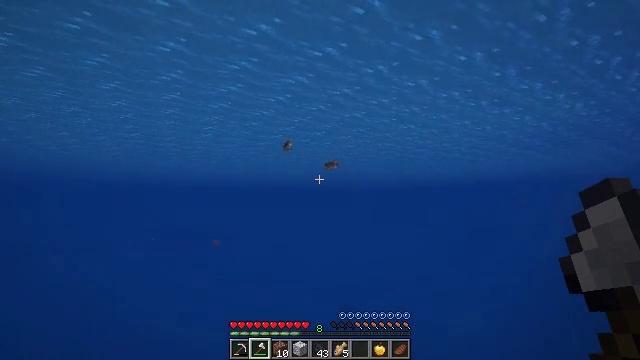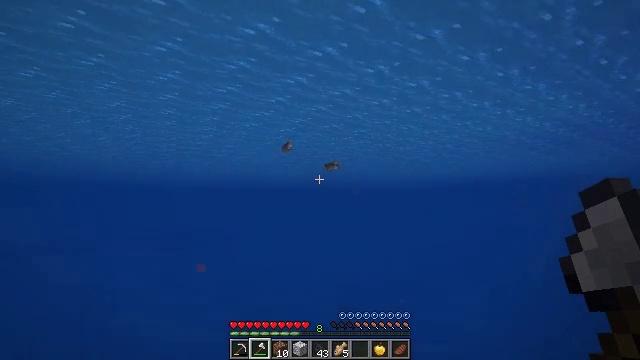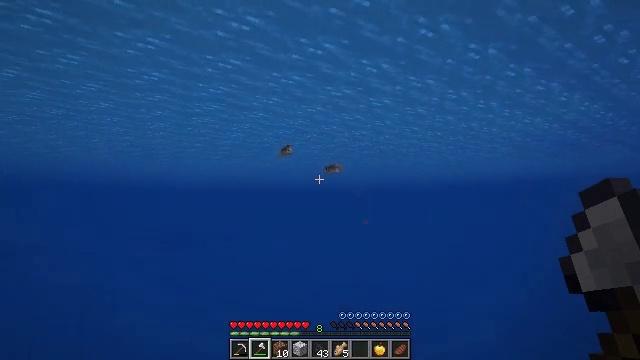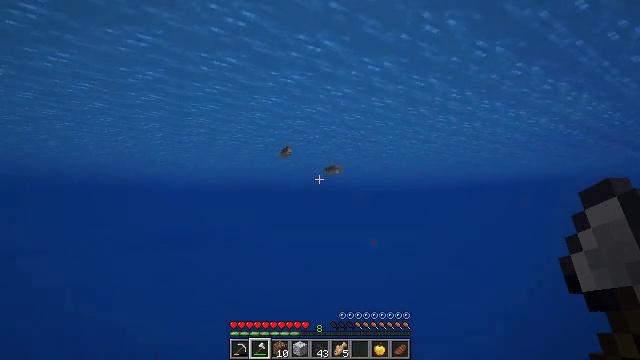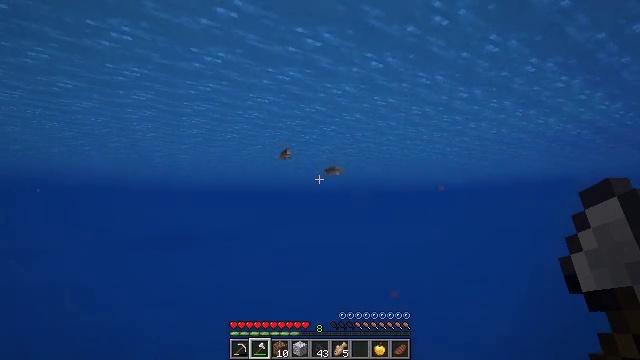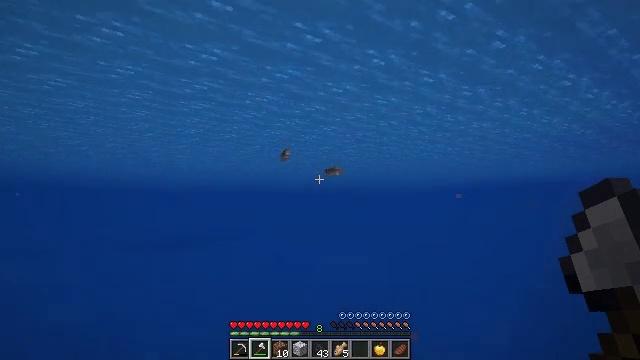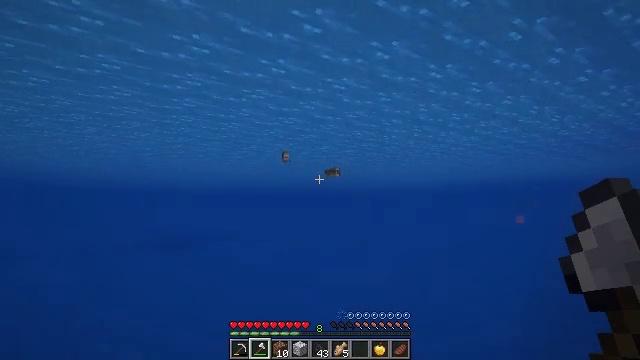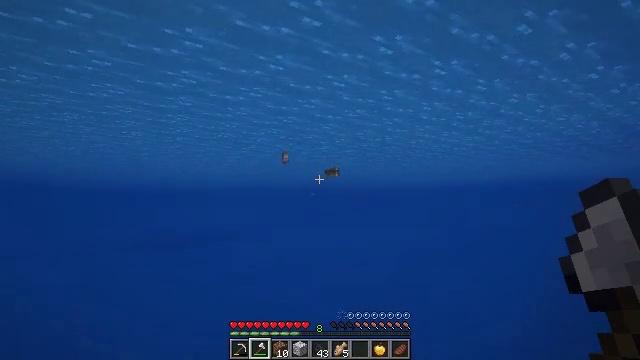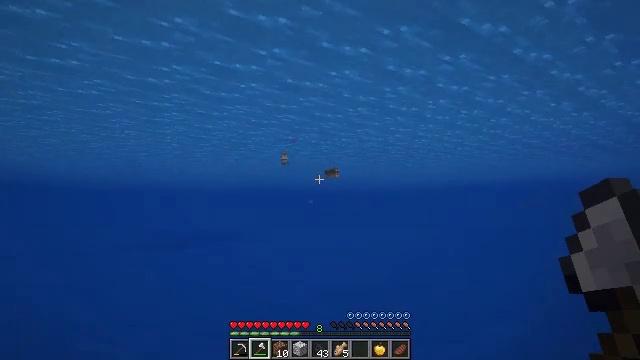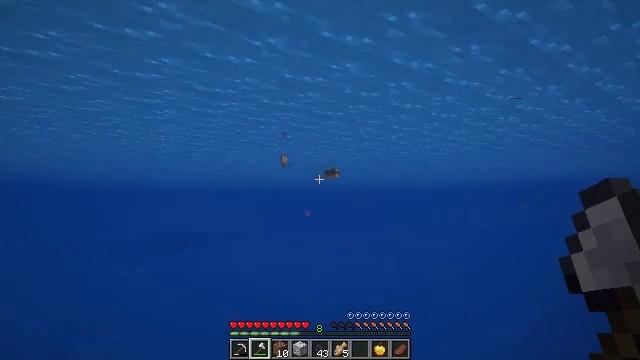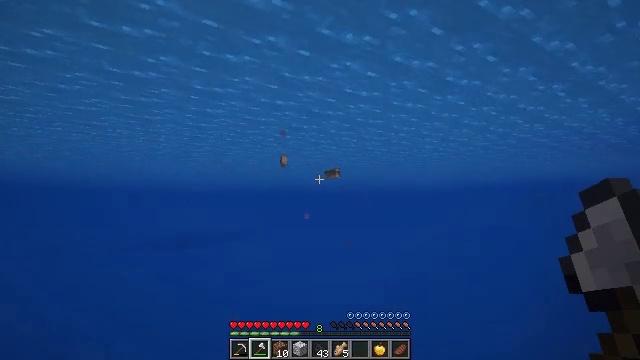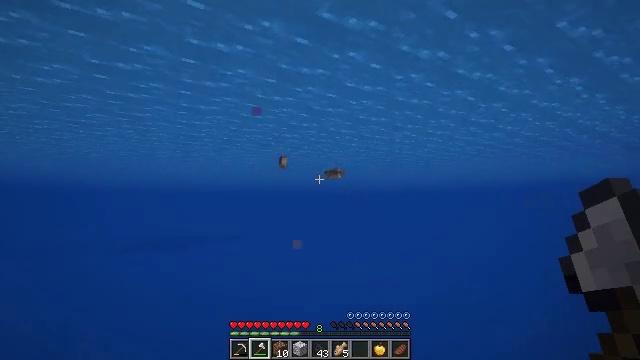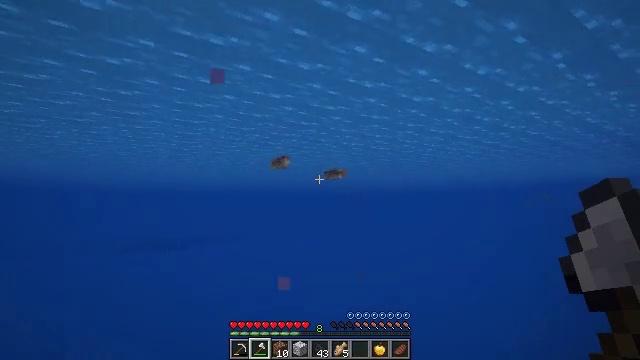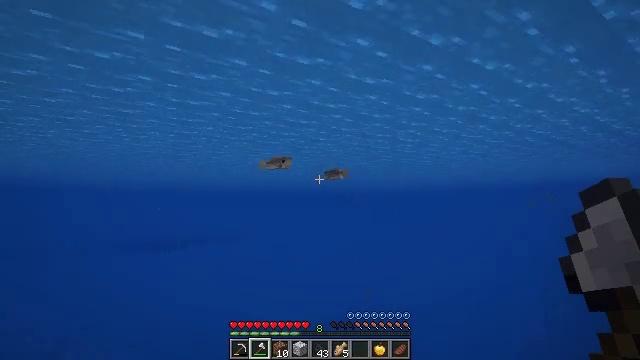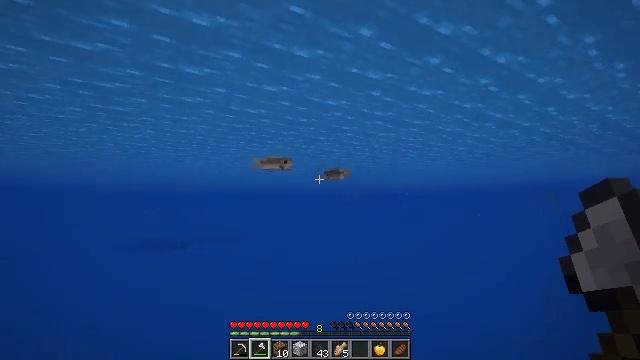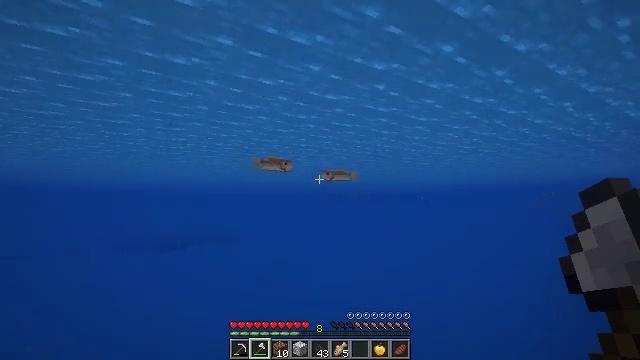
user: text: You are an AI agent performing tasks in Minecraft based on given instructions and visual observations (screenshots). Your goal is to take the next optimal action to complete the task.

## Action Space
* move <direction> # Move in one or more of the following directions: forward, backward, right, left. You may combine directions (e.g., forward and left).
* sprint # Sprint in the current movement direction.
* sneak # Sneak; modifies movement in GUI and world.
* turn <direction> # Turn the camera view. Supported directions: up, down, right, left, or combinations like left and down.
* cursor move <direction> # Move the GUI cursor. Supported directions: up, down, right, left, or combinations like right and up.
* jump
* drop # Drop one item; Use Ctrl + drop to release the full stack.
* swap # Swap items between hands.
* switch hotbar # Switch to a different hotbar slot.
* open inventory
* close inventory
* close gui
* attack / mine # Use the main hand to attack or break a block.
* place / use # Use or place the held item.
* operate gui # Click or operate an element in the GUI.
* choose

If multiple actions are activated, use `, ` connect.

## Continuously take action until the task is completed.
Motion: motion action
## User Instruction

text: Hunt a cod.
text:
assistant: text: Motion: move forward, sprint
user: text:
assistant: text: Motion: move forward, sprint
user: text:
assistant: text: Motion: move forward, sprint
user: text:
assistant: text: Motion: move forward, sprint
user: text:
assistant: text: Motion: move forward, sprint
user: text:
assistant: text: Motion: move forward, sprint
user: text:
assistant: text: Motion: move forward, sprint
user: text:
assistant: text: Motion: move forward, sprint
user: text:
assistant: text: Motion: move forward, sprint
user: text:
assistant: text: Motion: move forward, sprint
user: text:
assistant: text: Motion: move forward, sprint
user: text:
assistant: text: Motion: move forward, sprint
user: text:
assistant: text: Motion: move forward, sprint
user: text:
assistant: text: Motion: move forward, sprint
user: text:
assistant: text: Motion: move forward, sprint
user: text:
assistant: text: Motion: move forward, sprint
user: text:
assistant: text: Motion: move forward, sprint, turn right
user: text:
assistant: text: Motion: move forward, sprint, turn right
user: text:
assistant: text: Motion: move forward, sprint
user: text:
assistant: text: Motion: move forward, sprint
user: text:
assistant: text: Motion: move forward, sprint
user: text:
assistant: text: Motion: move forward, sprint
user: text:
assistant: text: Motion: move forward, sprint
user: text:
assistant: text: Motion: move forward, sprint
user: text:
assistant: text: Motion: move forward, sprint
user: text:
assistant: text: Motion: move forward, sprint
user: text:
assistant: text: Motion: move forward, sprint
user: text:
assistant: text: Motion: move forward, sprint
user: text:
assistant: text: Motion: move forward, sprint
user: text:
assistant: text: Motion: move forward, sprint